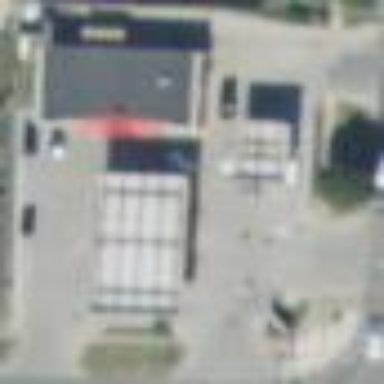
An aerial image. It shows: Fuel station.